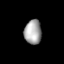
Tissue: lung
Cell type: Fibroblasts
Senescence score: 0.6694
Nuclear area (px): 412
Mean DAPI intensity: 164.689